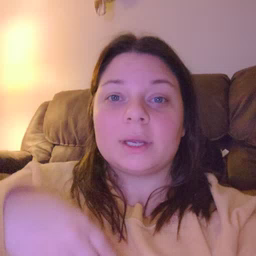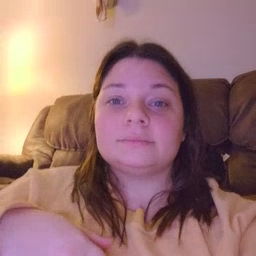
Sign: yucky